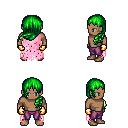
a pixel art fantasy rpg character, male body template, human, dark skin, pink tattered cape, magenta pants, green left-swept hairstyle, gold gloves, four views (front, back, left, right), 2x2 character sprite sheet, small pixel art, hard edges, no anti-aliasing